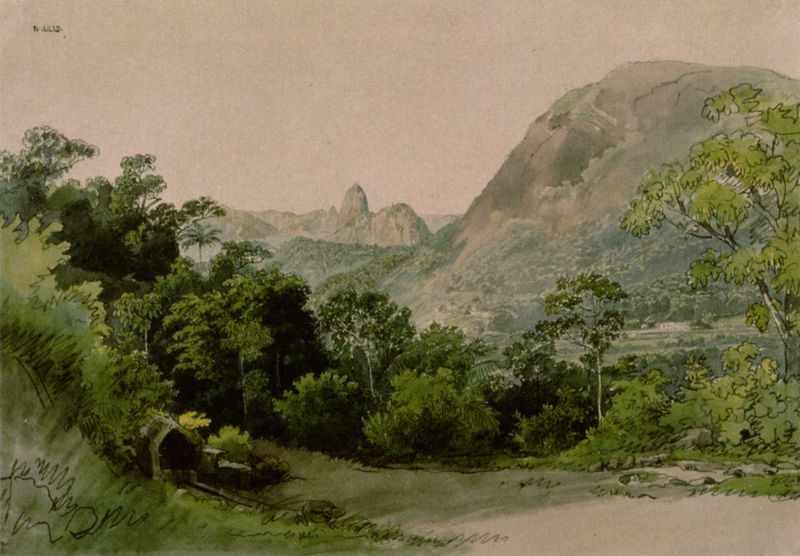
Titel: Reiseskizze aus Brasilien - Ansicht von der Wasserleitung am Corcovado nach dem Zuckerhut
Künstler: Thomas Ender
Standort: Wien
Institution: Kupferstichkabinett der Akademie der Bildenden Künste
Schlagwörter: baum, berg, blätter, felsen, fuß, gemälde, himmel, laub, schatten, aquarell, bäume, fluss, grün, landschaft, äste, grau, hell, hintergrund, licht, skizze, weiss, zeichnung, ausblick, blick, gras, rot, weg, wiese, stein, steine, weit, bild, signatur, ast, gräser, hügel, natur, weite, zweige, busch, büsche, gebüsch, hütte, sträucher, rosa, tal, wald, anhöhe, sommer, papier, umrisse, abhang, berge, fels, gebirge, gipfel, hang, dunkelgrün, dunst, farbe, hellgrün, vegetation, geröll, linien, massiv, schlucht, kuppel, querformat, stämme, turner, striche, klippe, panorama, regen, rio, senke, tusche, linie, moos, lichtung, schweiz, schraffur, bleistift, hain, palmen, kluft, plateau, mythen, buche, verfallen, marterl, reiseskizze, mexiko, dschungel, bergkuppe, südamerika, peru, brasilien, zuckerhut, sattgrün, plateu, sclucht